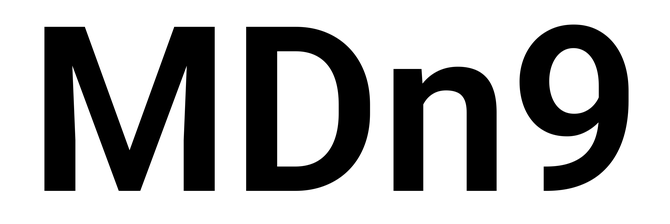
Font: Roboto_SemiBold